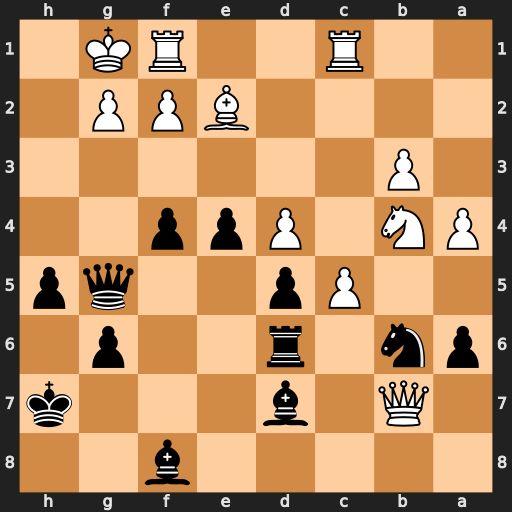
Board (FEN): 5b2/1Q1b3k/pn1r2p1/2Pp2qp/PN1Ppp2/1P6/4BPP1/2R2RK1
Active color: b
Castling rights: -
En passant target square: -
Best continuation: f3 Bxf3 exf3